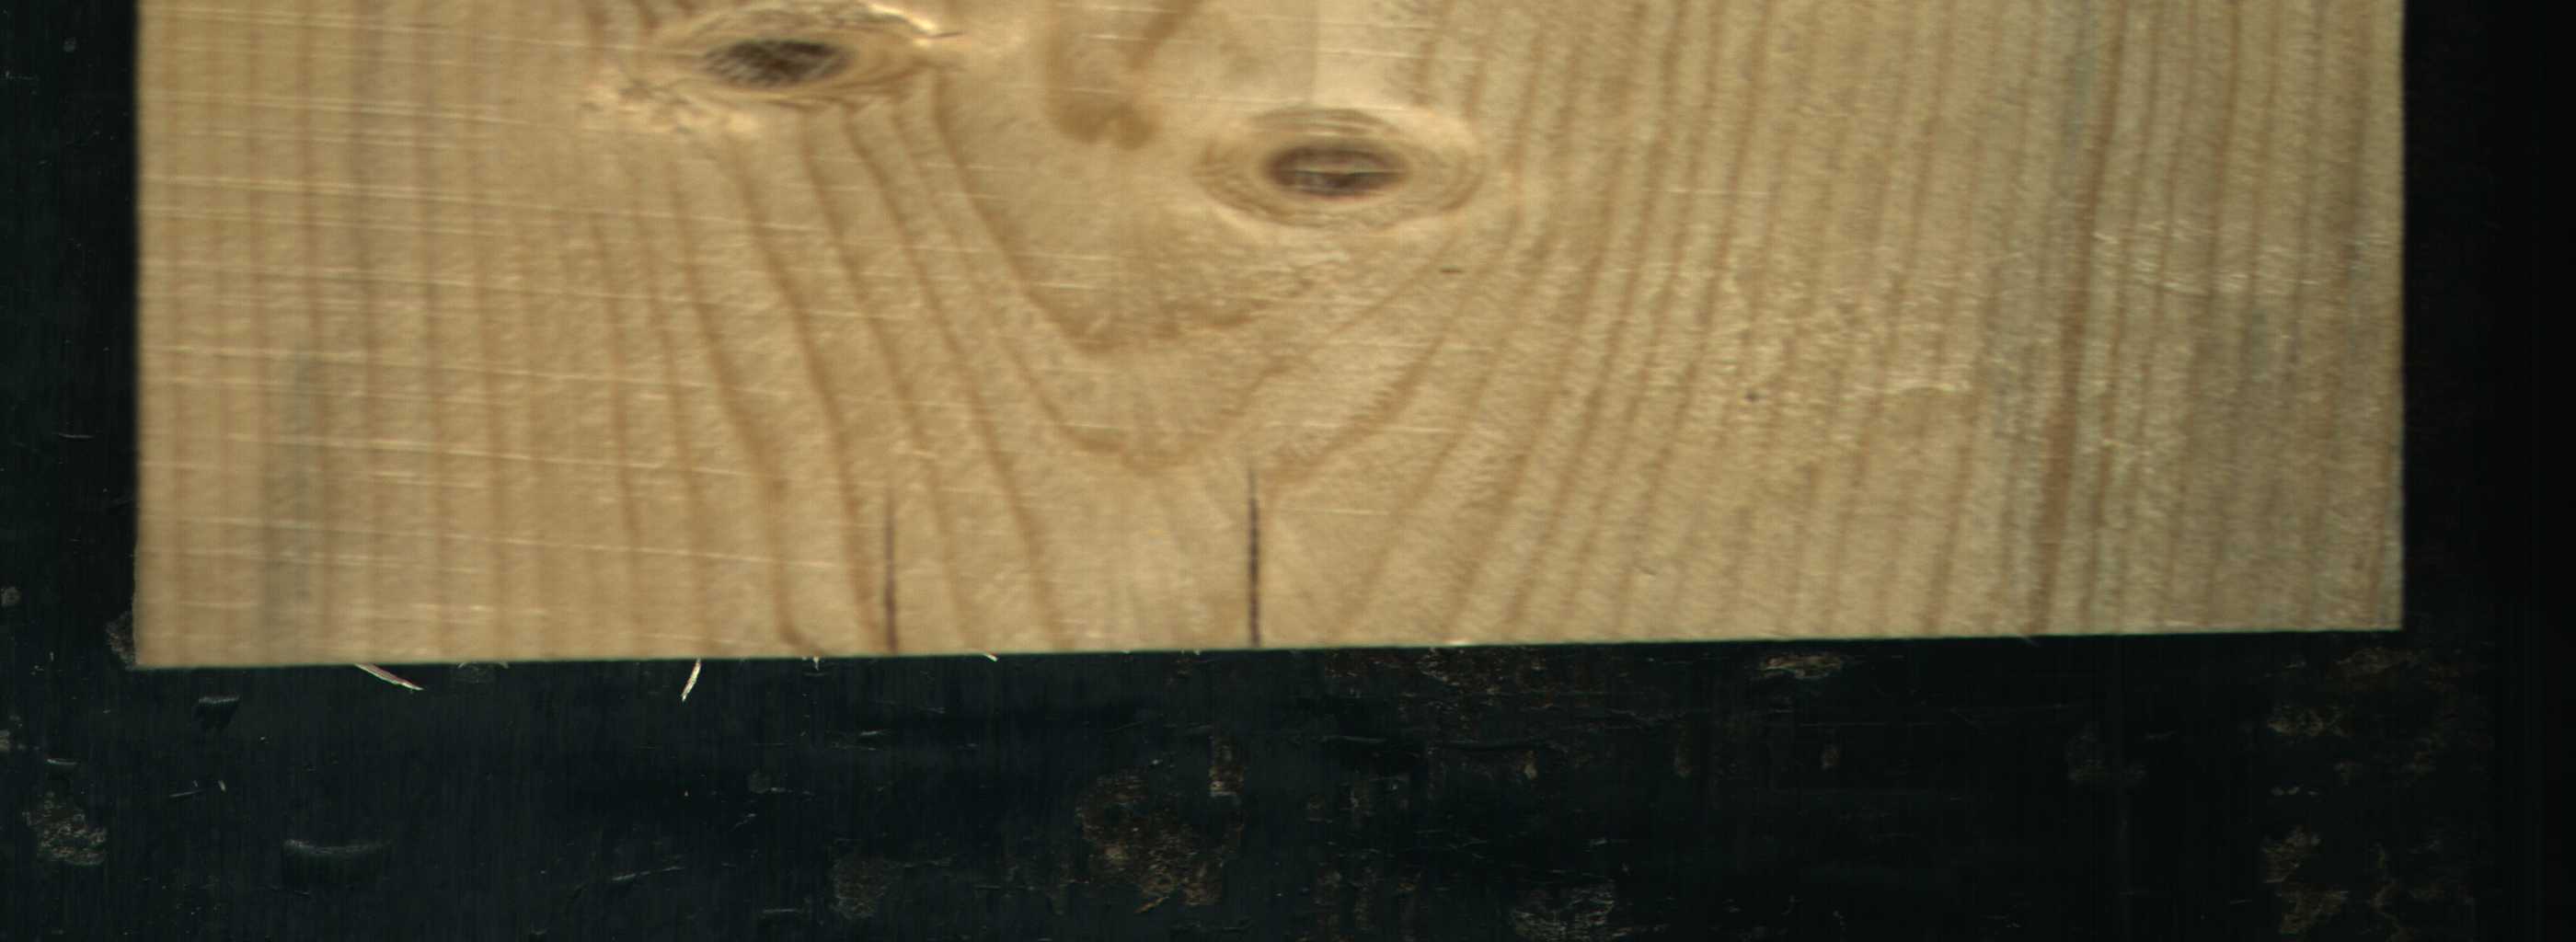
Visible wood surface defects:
Dead_Knot
Live_Knot
Live_Knot